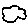
Label: cloud